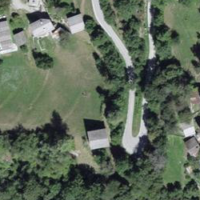
EUNIS habitat code: 44
Species observed at this site:
Stauroderus scalaris
Echium vulgare
Geum rivale